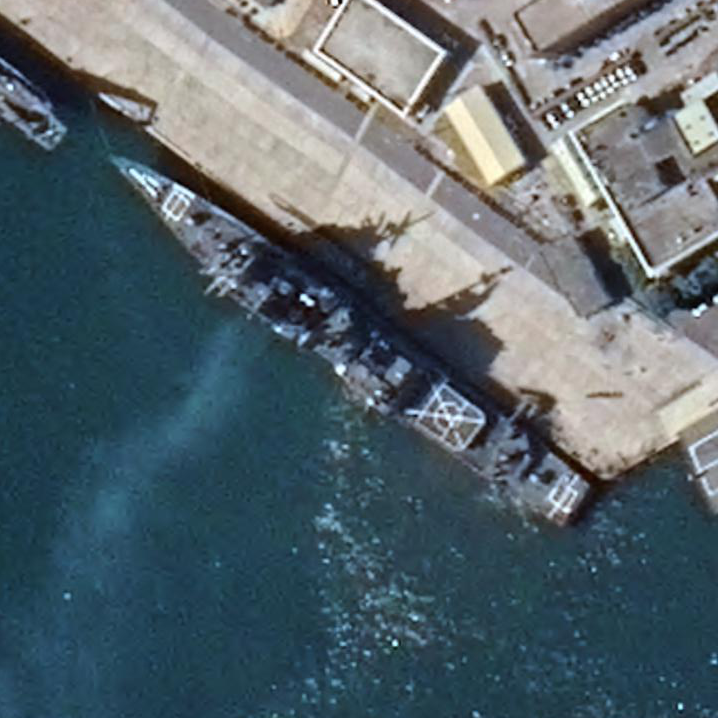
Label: cruiser